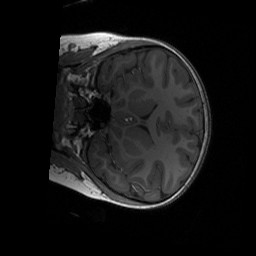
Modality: T1w
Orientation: coronal
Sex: female
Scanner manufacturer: siemens
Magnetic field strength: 3 T
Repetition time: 1.9 s
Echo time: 0.00243 s